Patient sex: F
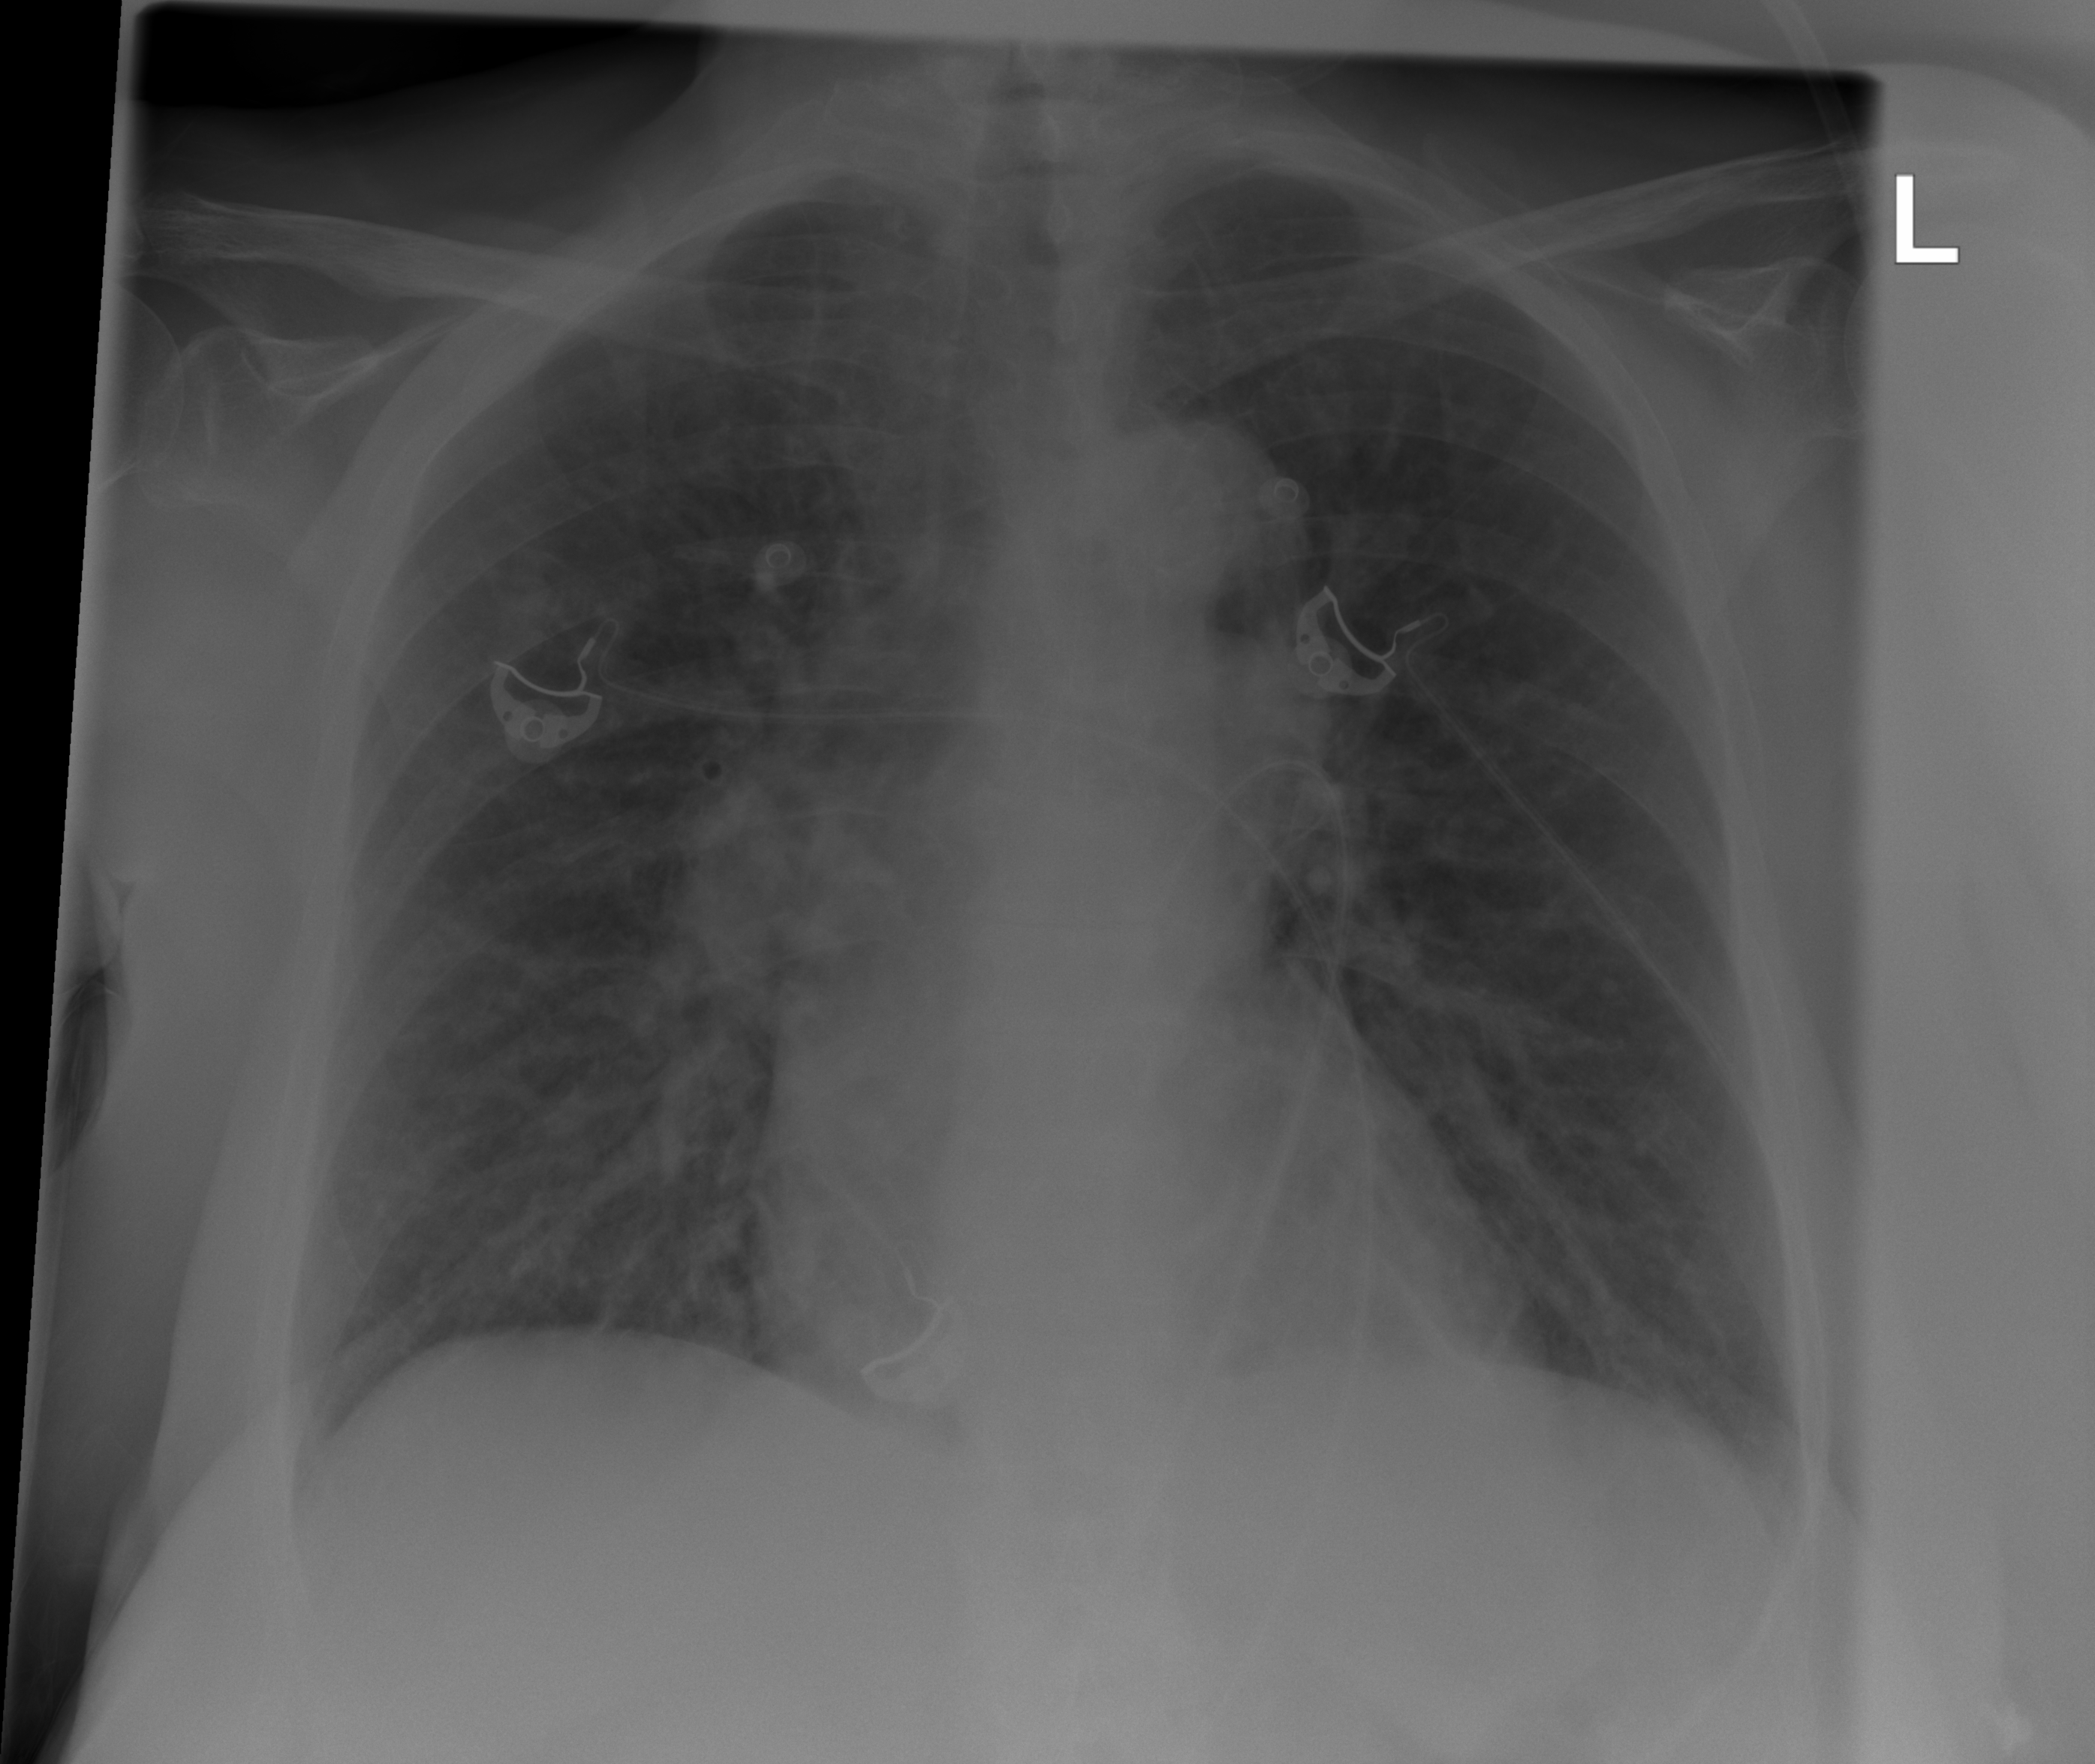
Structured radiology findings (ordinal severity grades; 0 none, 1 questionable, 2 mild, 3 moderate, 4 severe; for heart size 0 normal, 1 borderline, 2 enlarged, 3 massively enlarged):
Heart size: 2
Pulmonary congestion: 3
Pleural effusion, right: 0
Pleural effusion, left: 0
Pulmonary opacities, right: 1
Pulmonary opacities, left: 1
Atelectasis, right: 0
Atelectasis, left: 0